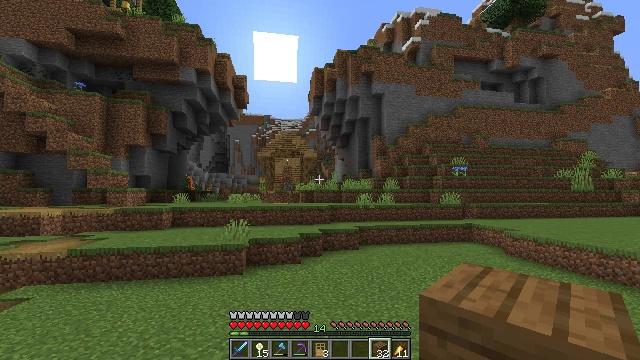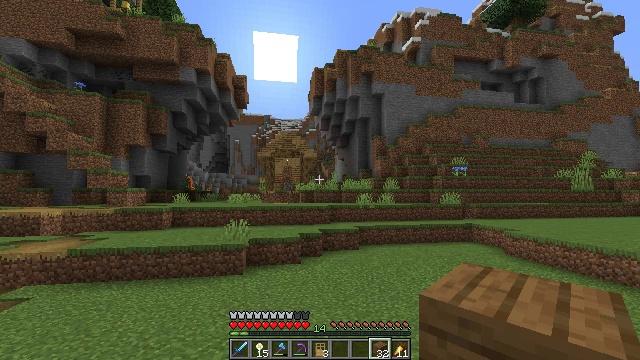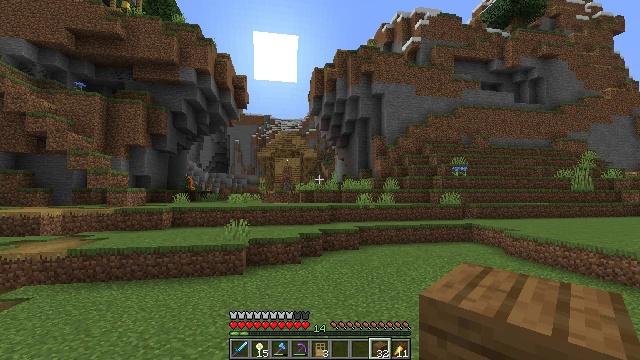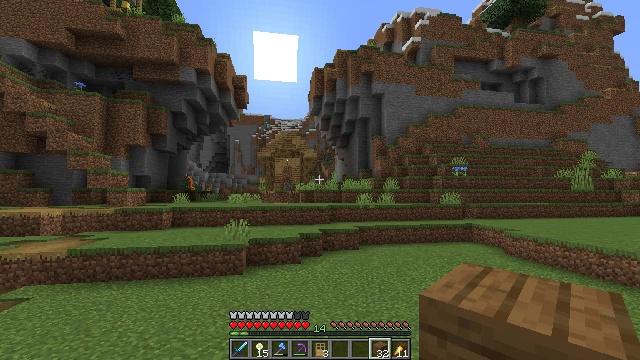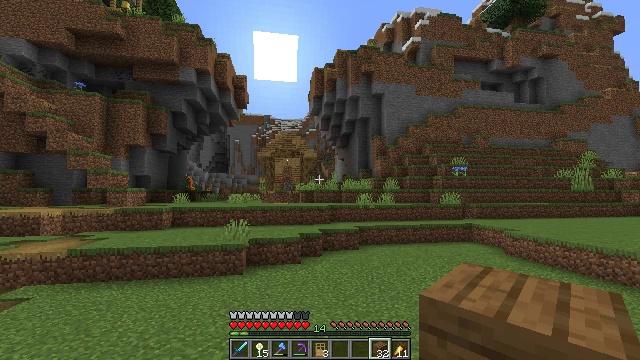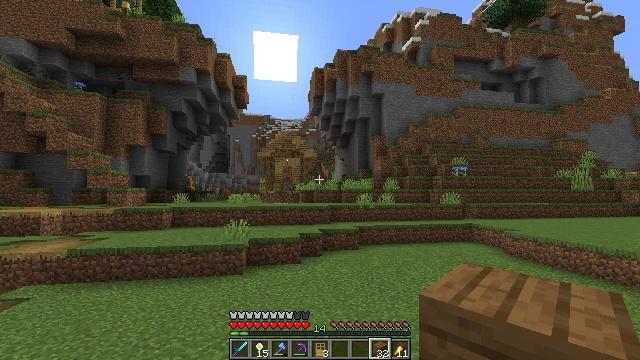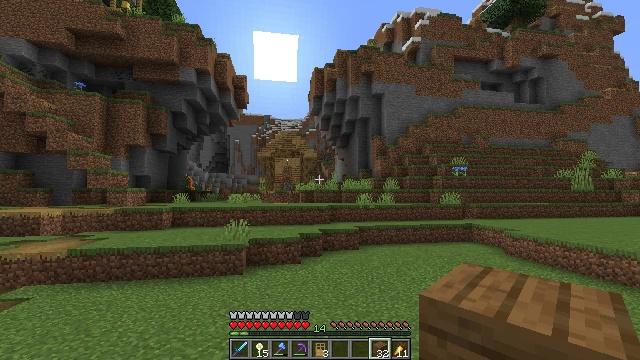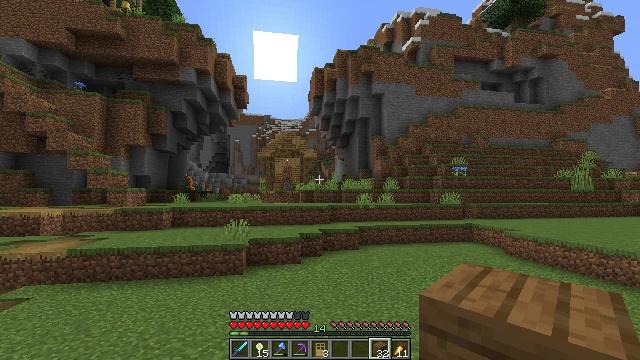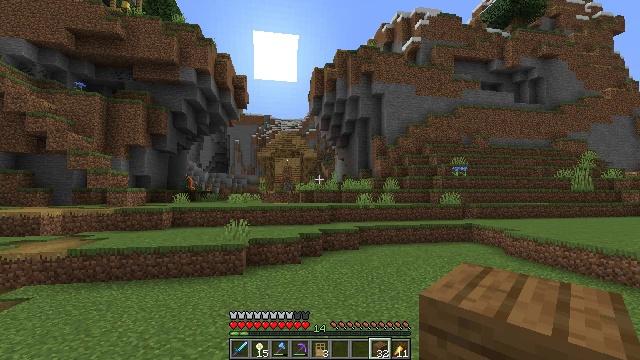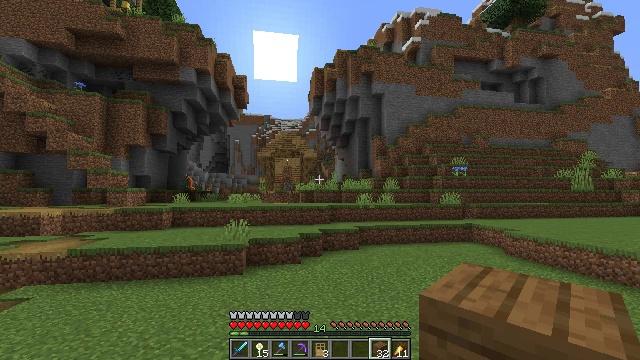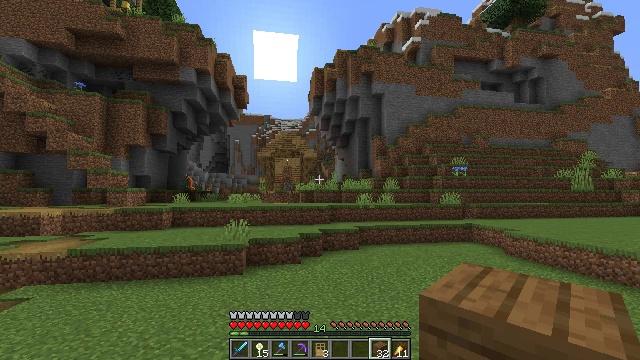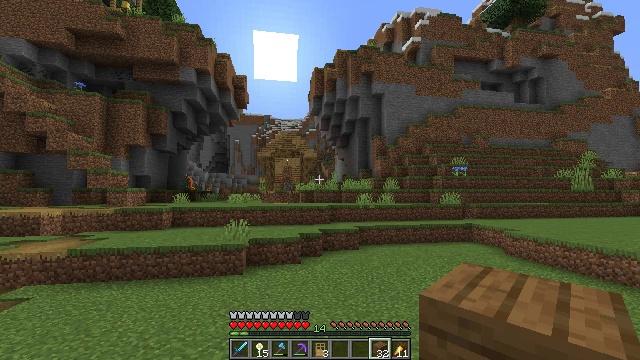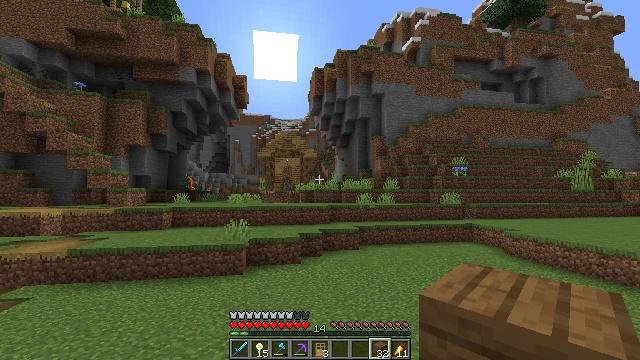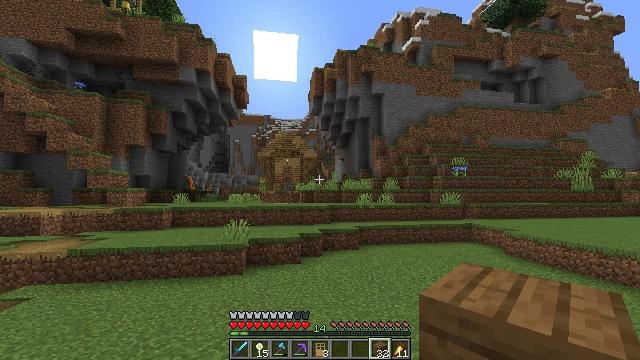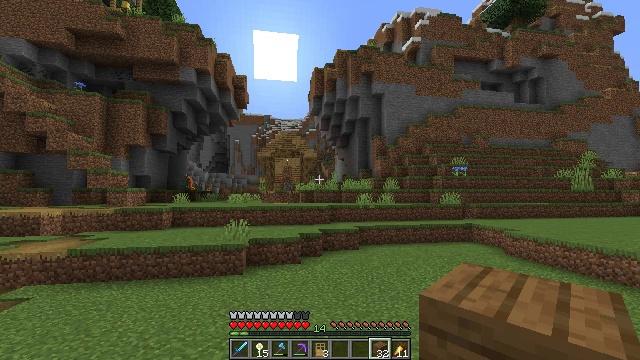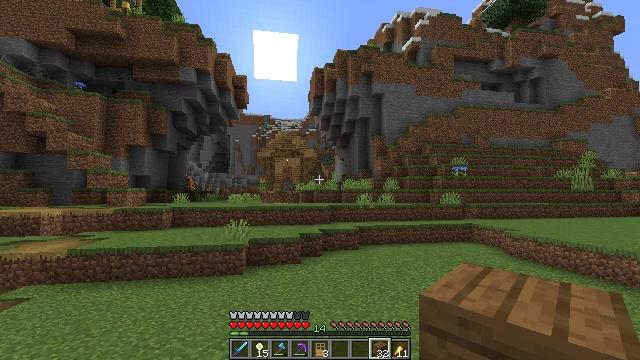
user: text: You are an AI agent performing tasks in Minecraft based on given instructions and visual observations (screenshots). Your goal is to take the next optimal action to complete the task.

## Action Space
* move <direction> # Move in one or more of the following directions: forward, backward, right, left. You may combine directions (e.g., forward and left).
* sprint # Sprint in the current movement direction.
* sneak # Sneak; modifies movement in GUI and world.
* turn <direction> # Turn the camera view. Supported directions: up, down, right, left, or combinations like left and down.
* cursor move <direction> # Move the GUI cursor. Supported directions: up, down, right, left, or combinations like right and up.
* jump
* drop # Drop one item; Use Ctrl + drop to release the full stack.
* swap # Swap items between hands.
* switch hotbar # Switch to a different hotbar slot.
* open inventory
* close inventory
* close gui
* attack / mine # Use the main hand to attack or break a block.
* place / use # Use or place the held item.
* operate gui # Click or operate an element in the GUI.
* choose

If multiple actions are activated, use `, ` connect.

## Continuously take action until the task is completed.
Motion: motion action
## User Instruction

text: Gather tall grass by hitting it.
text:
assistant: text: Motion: no_op
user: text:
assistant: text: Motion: no_op
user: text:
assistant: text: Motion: no_op
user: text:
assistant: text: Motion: no_op
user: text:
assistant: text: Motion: no_op
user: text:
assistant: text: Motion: no_op
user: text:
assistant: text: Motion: no_op
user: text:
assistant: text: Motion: no_op
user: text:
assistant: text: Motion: no_op
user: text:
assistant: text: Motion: no_op
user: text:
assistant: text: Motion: no_op
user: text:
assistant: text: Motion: no_op
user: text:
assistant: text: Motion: no_op
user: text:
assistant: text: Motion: no_op
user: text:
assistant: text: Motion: no_op
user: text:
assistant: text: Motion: no_op
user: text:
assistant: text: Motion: no_op
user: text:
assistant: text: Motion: no_op
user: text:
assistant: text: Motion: no_op
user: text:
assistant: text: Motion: no_op
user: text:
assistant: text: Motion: no_op
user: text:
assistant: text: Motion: no_op
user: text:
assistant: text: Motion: no_op
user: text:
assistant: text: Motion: no_op
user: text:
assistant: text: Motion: no_op
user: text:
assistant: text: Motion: no_op
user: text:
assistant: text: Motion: no_op
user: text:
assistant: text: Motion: no_op
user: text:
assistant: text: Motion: no_op
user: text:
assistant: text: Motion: no_op